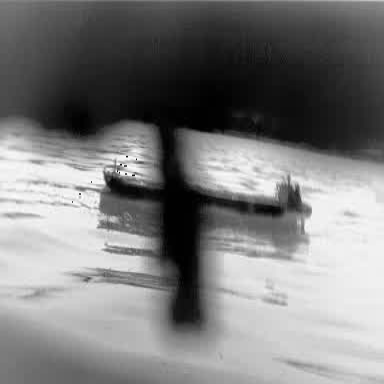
There is a liner in the infrared image.